Question: I have these two tables:
MessageID | UserID | Subject | TextM | FatherMessage | ....
UserID | Username | ....
Using the following query in a TreeList, where I set DataKeyNames=MessageID and ParentDataKeyNames= FatherMessage, I get a tree of the messages and the relevant answers to them for all users. :
'''
SELECT Messages.Subject,
Messages.FatherMessage,
Messages.TextM,
Messages.MessageID,
Tb_Registration.Username
FROM Messages
INNER JOIN Tb_Registration
ON Messages.UserID = Tb_Registration.UserID
ORDER BY Messages.MessageID ASC
'''
My challenge now is to get exactly the same but for a specific user and I cannot figure out how to make such query. I mean, the FatherMessage from a specific user and all the submessages associated to it. All messages on level 0 (new messages) have the filed FatherMessage=null in the table. All other messages (answers) have as FatherMessage, the MessageID of the parent Message.
Here is some sample data:
'''
MessageID | UserID | Subject | TextM | FatherMessage |
1 user1 X some null
2 user2 null text 1
3 user3 null text 1
4 user4 null text 2
5 user4 y text null
'''
Expected output from the above (where Username = user1) is:
'''
MessageID | UserID | Subject | TextM | FatherMessage |
1 user1 X some null
2 user2 null text 1
4 user4 null text 2
3 user3 null text 1
'''
Some help will be appreciated.
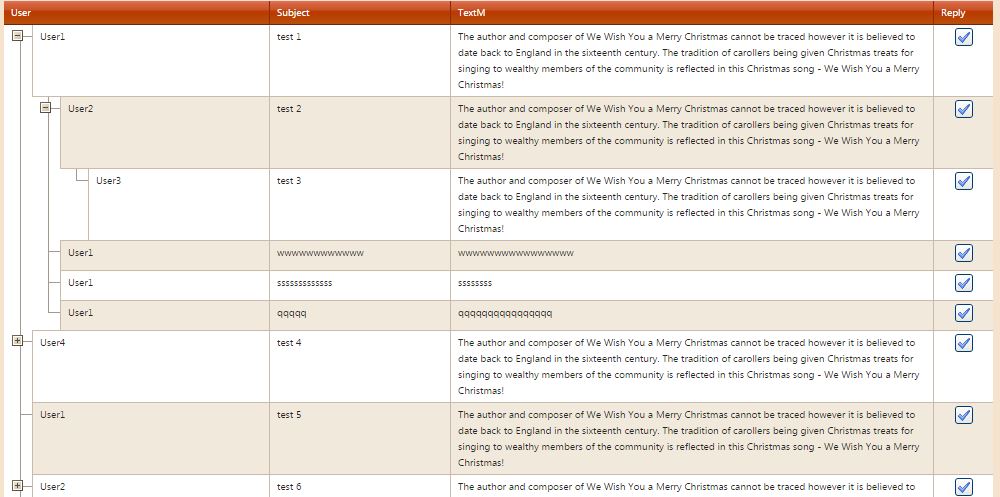
Answer: Try this..
'''
DECLARE @Messages TABLE(MessageID int,
UserID VARCHAR(100),
Subject varchar(150),
TextM varchar(250),
FatherMessage int)
INSERt INtO @Messages
(MessageID ,UserID , Subject , TextM , FatherMessage )
VALUES
(1,'user1','X ','some ',null),
(2,'user2','null','text',1),
(3,'user3','null','text',1),
(4,'user4','null ','text ',2),
(5,'user4',' y ',' text',null)
;with cte(MessageID , UserID , Subject , TextM , FatherMessage) AS (
select * from @Messages where UserID='user1'
UNION all
SELECT m.* FROM @Messages m INNEr JOIN cte ON m.FatherMessage=cte.MessageID
)
SELECT * FROM cte
'''
'''
MessageID UserID Subject TextM FatherMessage
--------------------------------------------------------
1 user1 X some NULL
2 user2 null text 1
3 user3 null text 1
4 user4 null text 2
'''